Question: I have a horizontal sub menu with 8 options (can't add more or it drops to a second line), but now it needs more and i want a particular effect. I want the last option to be an arrow and the whole menu slide horizontally to the left when the arrow is clicked to show more options and a left arrow to slide back.
I have researched for a few days and have found a few examples similar, but just haven't worked in my case. Also, alot of answers to this similar thing involved plug-ins or carousel's and I don't think those are going to work for my particular site.
Right now I have it working kind of how I want but it's not the right effect. I'm using .hide() and .show() in my jQuery function and basically used the class: "firstSide" for the first part of the menu you can see after it drops down from the main menu, and class="slideSide" for the 2nd part. I've also tried .slideToggle() and playing with the widths but haven't got it to work right.
This is my codepen that I've started as an example: <URL>
This codepen isn't pretty but it works for this example, this is my function in it:
'''
$('#arrowRight').on('click', function () {
$('.firstSide').hide(function () {
$('.slideSide').show();
$('#blankSub1').show();
});
});
$('#arrowLeft').on('click', function () {
$('.slideSide').hide(function () {
$('.firstSide').show();
});
});
'''
Also I have the class slideSide set so that it doesn't display along with the first part of the menu or else its all on a 2nd line which i don't want as the width of the 8 menu options is about the full width of the whole site.
'''
.slideSide {
display: none;
}
'''
The desired effect I want can be seen on: <URL>
I've tried to see how this works but have not figured it out, below is a screen shot of the menu I'm talking about on that page.

Any help or advise would be appreciated as I'm kind of stuck.
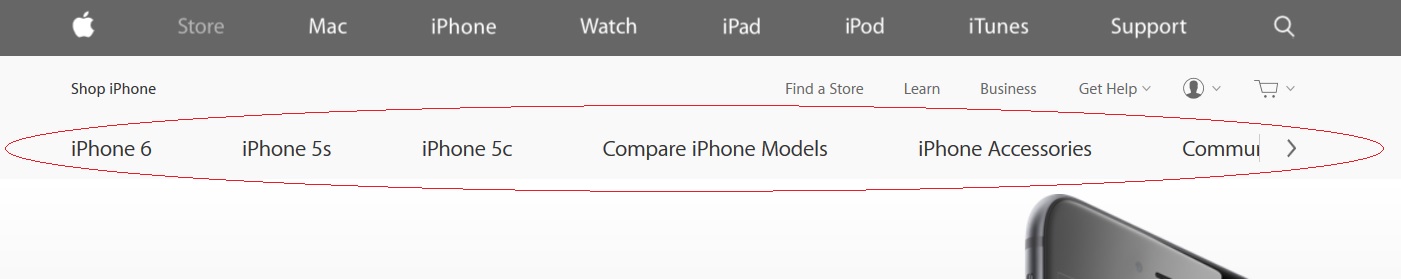
Answer: Check out this <URL>.
Is this what you are looking for?
you nest a 'ul' within a 'div' and make use of 'overflow:hidden' on the div.
Using jquery you can then implement the sliding via 'margin-left'or positioning like
'position:relative; left:-100%'
and you hide the arrows as they are clicked and so the other one.
you can play around with the values to match your needs.